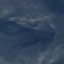
Land use / land cover class: HerbaceousVegetation